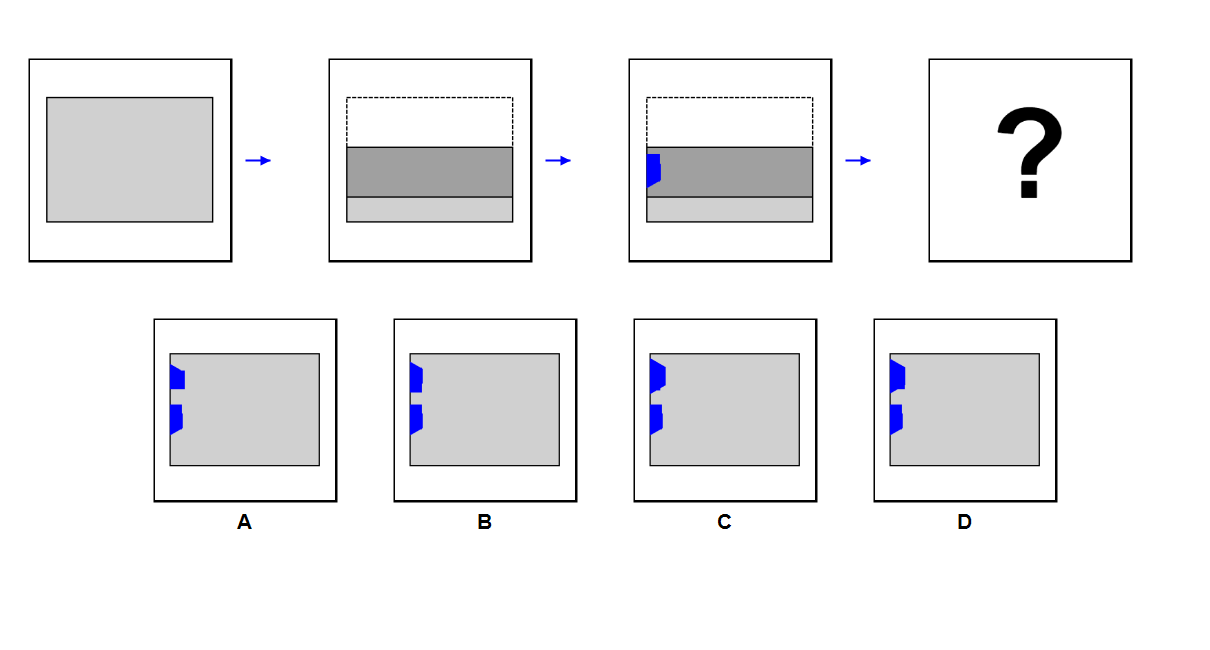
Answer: B